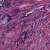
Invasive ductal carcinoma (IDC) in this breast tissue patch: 1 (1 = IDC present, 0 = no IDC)